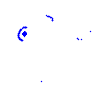
Particle: electron